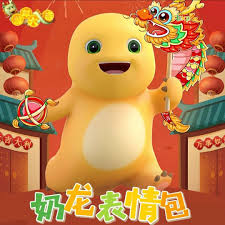
Label: nailong